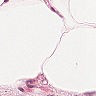
Metastatic tissue present: no